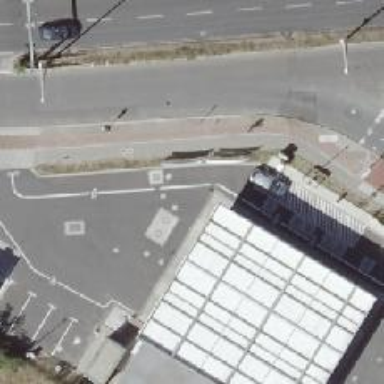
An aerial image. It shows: Road leading to fuel service station.